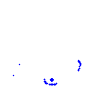
Particle: kaon